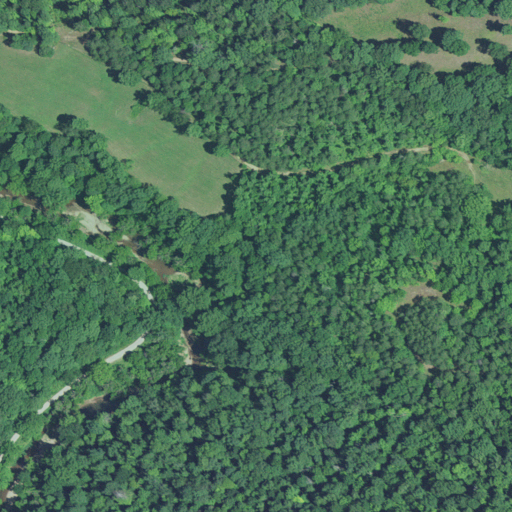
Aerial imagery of valley in West Virginia named Fishtrap Hollow containing deciduous forest, mixed forest, open development, and grassland